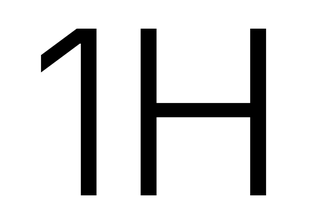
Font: Inter_Light